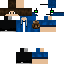
A male human skin with medium skin, wearing brown long hair dressed in a blue hoodie and black pants, featuring a closed mouth.